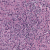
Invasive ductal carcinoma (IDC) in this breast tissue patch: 1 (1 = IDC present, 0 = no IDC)